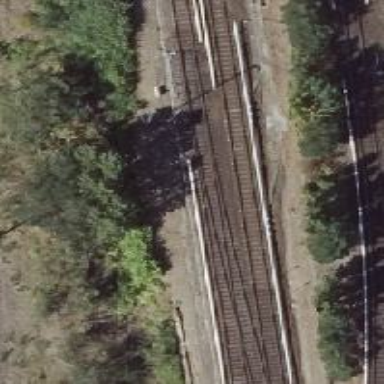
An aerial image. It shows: Light rail electrified railway.